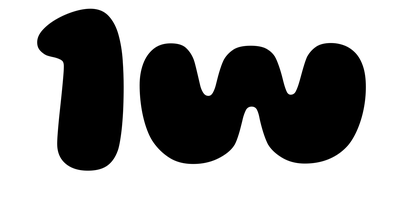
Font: Gluten_ExtraBold